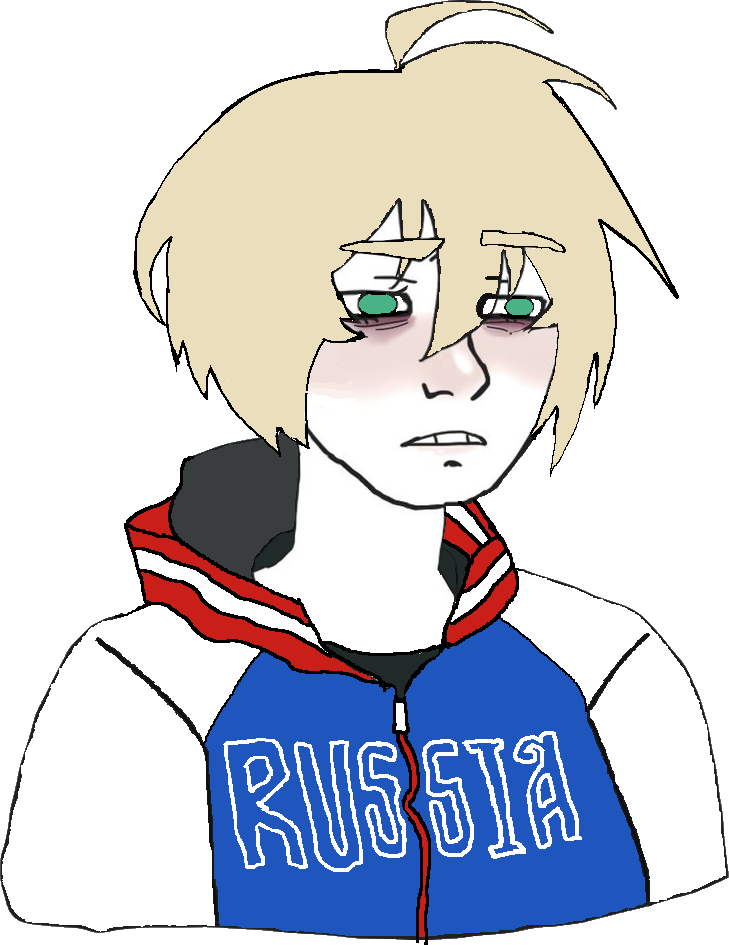
Label: 5_Twinkjak